Field crop: maize
Growth stage: 1
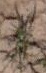
Species: salsola